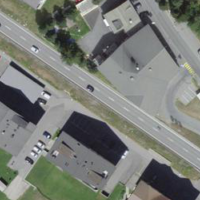
EUNIS habitat code: 54
Species observed at this site:
Bartsia alpina